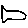
Label: fish